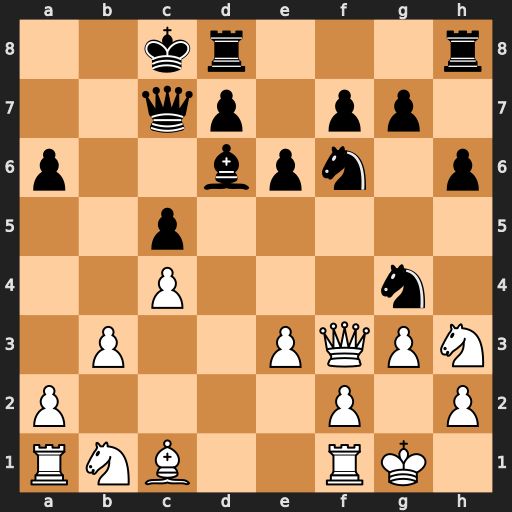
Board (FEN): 2kr3r/2qp1pp1/p2bpn1p/2p5/2P3n1/1P2PQPN/P4P1P/RNB2RK1
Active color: w
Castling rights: -
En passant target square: -
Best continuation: Qa8+ Qb8 Qxa6+